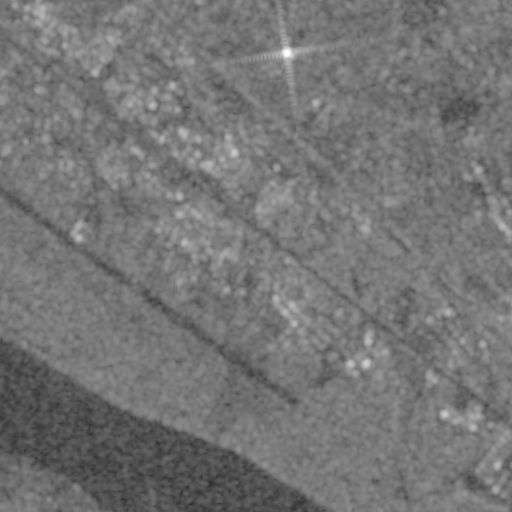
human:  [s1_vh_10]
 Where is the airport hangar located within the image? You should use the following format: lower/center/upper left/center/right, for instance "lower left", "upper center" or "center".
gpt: The airport hangar is located in the upper left of the image.
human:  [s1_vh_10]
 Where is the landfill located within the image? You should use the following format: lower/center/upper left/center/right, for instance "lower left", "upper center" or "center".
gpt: The landfill is located in the upper right of the image.
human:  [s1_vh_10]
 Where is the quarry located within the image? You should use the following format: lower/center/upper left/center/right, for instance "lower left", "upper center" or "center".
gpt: The quarry is located in the upper right of the image.
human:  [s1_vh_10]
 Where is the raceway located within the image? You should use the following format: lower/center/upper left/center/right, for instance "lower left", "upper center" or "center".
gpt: The raceway is located in the lower center of the image.
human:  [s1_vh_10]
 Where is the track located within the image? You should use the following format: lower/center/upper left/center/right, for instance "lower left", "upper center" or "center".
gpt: The track is located in the center left of the image.
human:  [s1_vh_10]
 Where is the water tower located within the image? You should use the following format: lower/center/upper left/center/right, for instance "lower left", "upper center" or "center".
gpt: The water tower is located in the upper center of the image.
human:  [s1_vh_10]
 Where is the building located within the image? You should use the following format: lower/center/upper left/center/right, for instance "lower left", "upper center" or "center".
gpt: There is no building in the image.

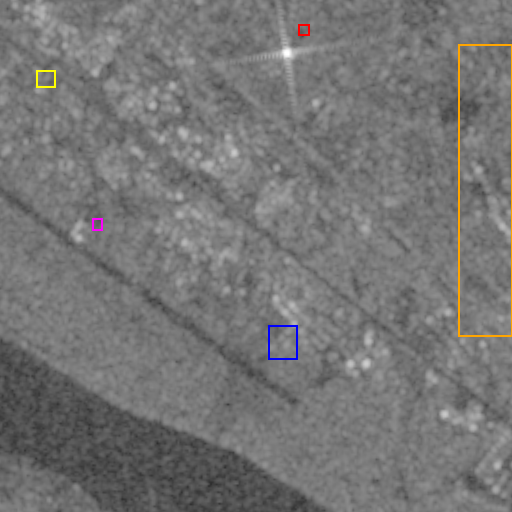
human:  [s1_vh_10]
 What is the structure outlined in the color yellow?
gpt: The structure outlined in yellow is a gas station.
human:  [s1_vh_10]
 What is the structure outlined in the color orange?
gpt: The structure outlined in orange is a landfill.
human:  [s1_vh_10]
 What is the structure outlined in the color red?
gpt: The structure outlined in red is a park.
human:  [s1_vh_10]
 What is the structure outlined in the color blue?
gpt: The structure outlined in blue is a parking lot.
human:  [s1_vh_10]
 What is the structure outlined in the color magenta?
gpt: The structure outlined in magenta is a track.
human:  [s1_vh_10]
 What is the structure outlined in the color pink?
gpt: There is no pink outline.